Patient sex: M
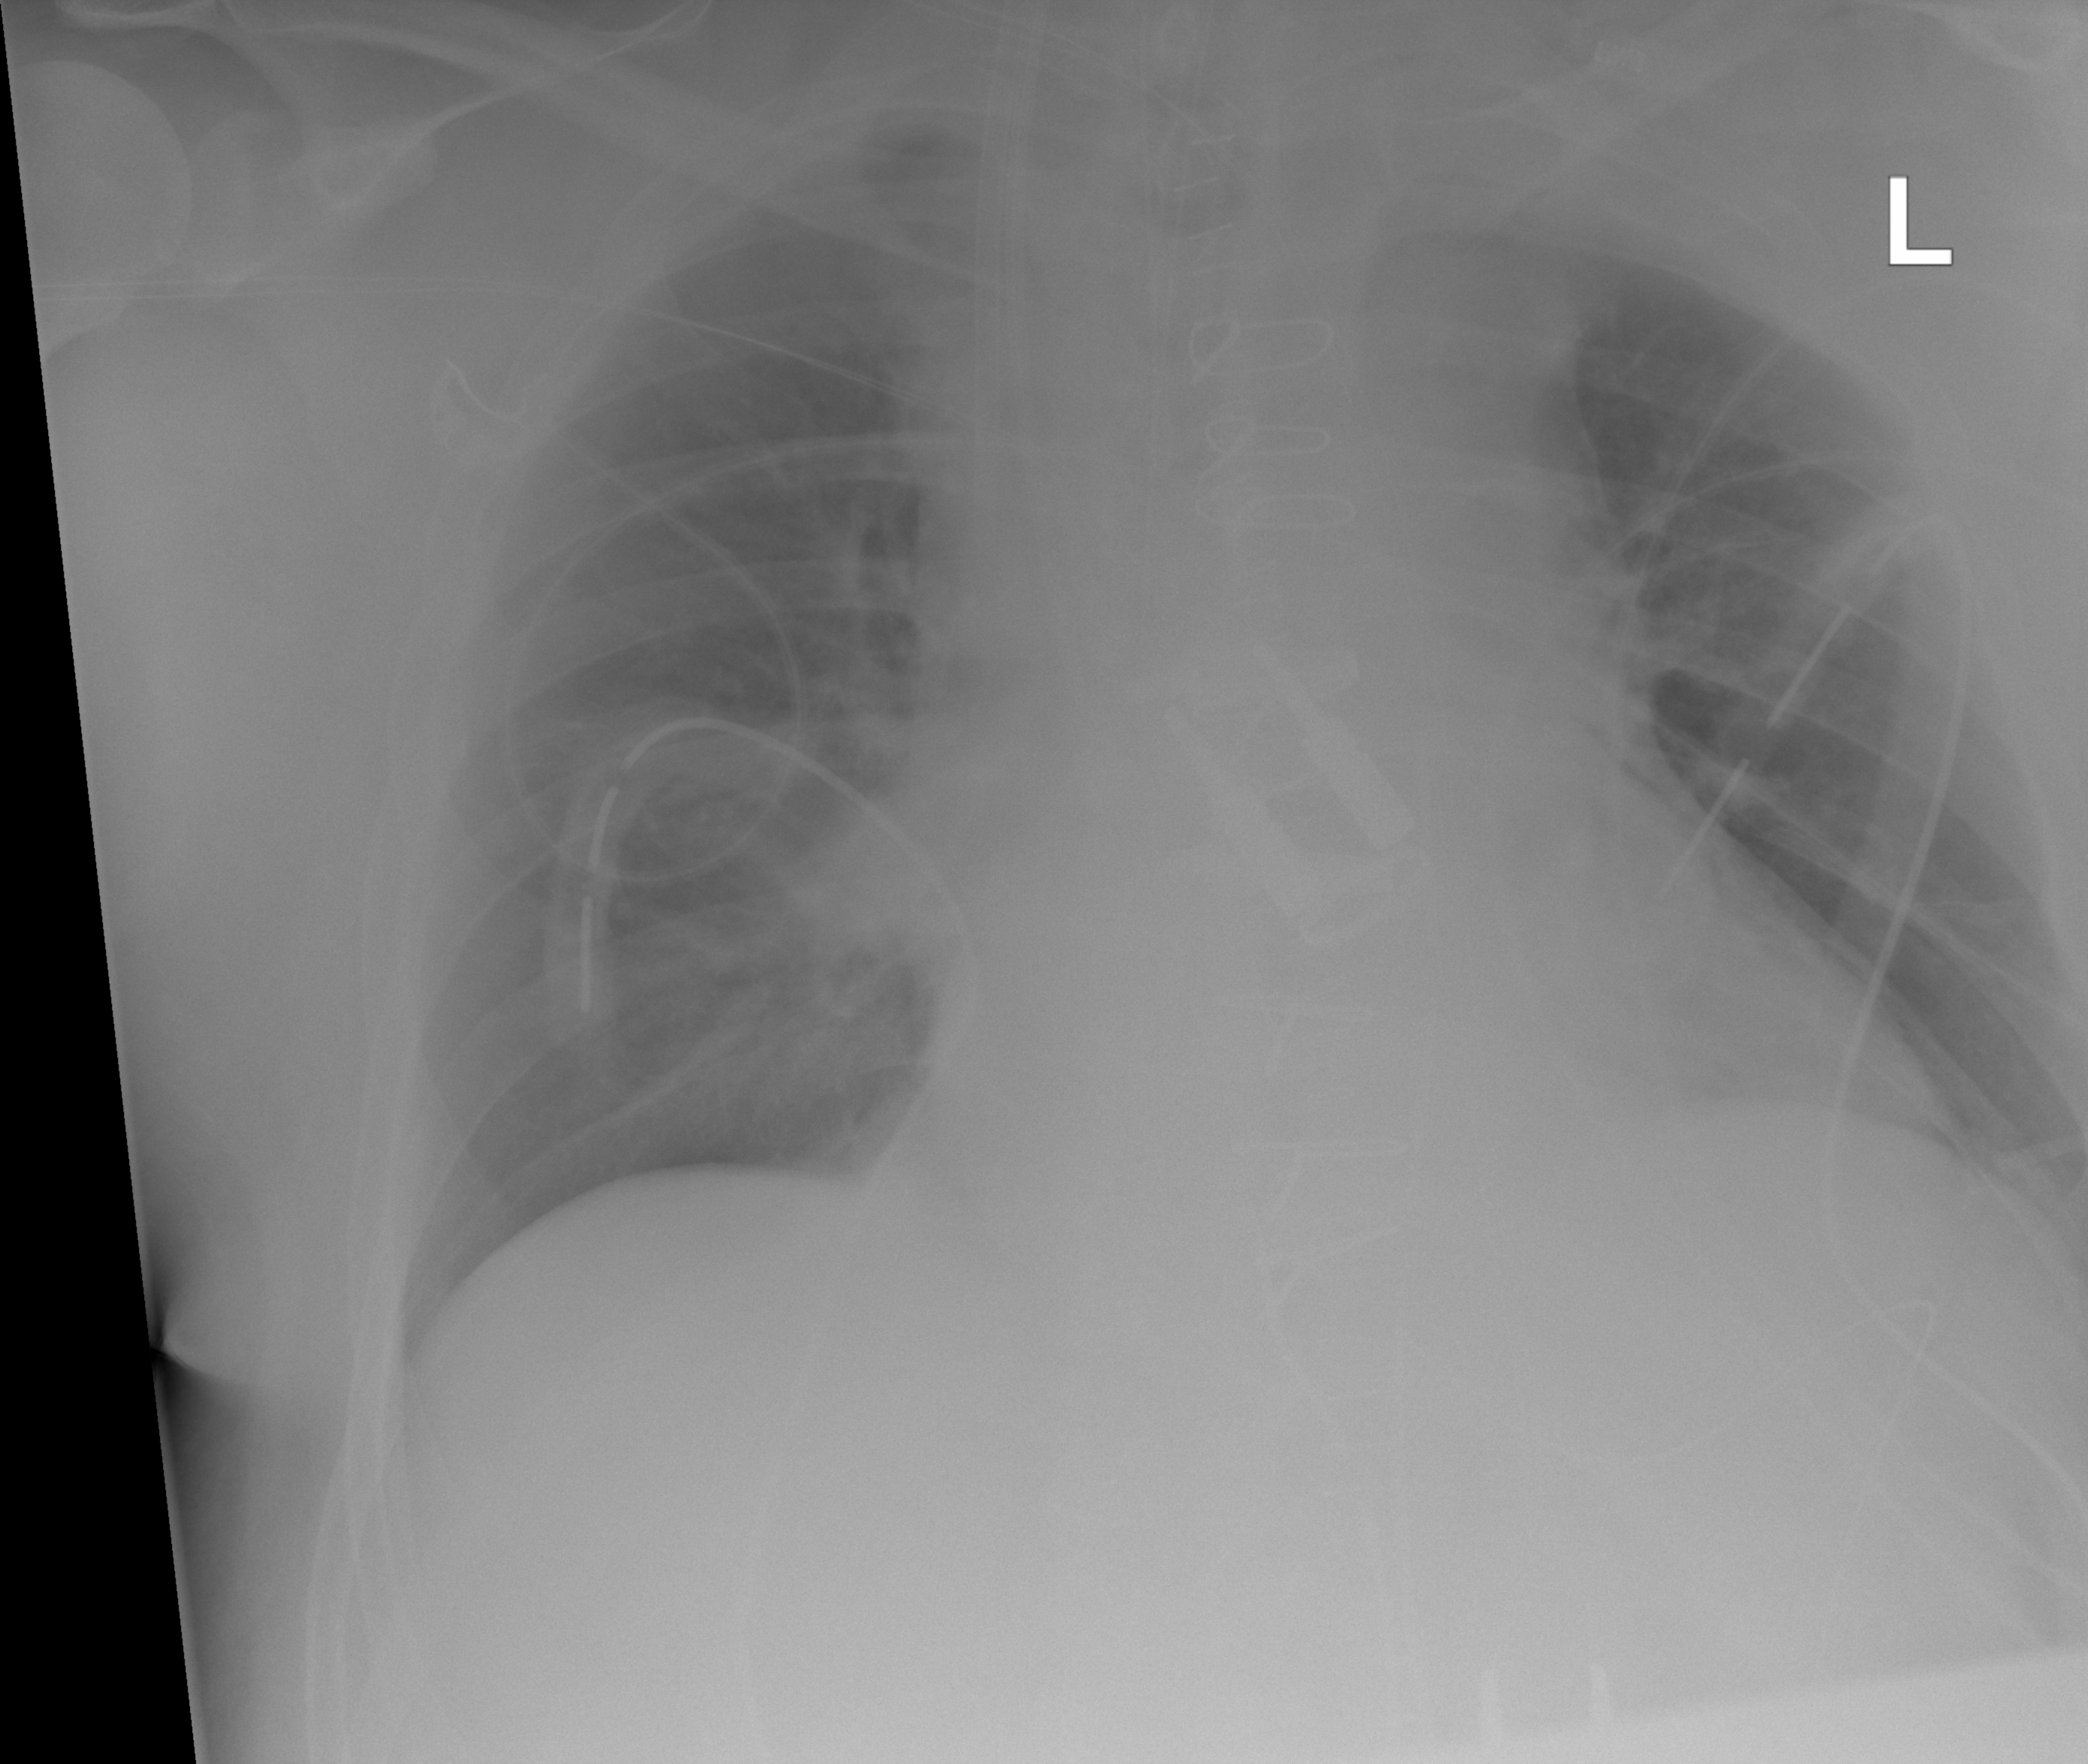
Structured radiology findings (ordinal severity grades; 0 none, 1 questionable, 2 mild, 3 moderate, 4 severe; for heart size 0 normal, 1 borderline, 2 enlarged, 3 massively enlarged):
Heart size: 2
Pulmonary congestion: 0
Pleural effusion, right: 0
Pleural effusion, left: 0
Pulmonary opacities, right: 0
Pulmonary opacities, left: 0
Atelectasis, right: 2
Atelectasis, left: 2